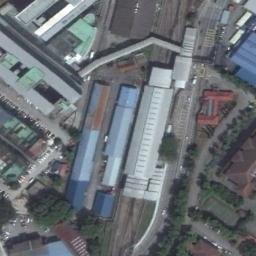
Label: railway_station